Question: I have implemented autocomplete using Jquery. I have also implemented highlighting the matching text. I am using <strong> tag in the high light function. When I go through the autocomplete dropdown one by one using keyboard arrows, the text where I am currently on, is displayed in the text box. When it displays, it displays with the <strong> tag. Any suggestions to remove the tag? I have given my code below.

'''
<input type="text" id="institution-list"/>
<script type="text/javascript" language="javascript">
$(function () {
$("#institution-list").autocomplete({
source: function (request, response) {
$.ajax({
url: "/home/findinstitutions", type: "POST", dataType: "json",
data: { searchText: request.term, maxResults: 10 },
success: function (data) {
response($.map(data, function (item) {
return { label: highlight(item.InstitutionName, request.term),
id: item.InstitutionId
};
}));
}
});
},
minLength: 3
})
.data("autocomplete")._renderItem = function (ul, item) {
return $("<li></li>")
.data("item.autocomplete", item)
.append($("<a></a>").html(item.label))
.appendTo(ul);
};
});
function highlight(s, t) {
var matcher = new RegExp("(" + $.ui.autocomplete.escapeRegex(t) + ")", "i");
return s.replace(matcher, "<strong>$1</strong>");
}
</script>
'''
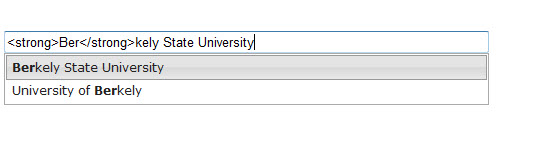
Answer: Find below the solution I found for my problem
Existing code:
'''
response($.map(data, function (item) {
return { label: highlight(item.InstitutionName, request.term),
id: item.InstitutionId
};
'''
Solution:
'''
response($.map(data, function (item) {
return { label: highlight(item.InstitutionName, request.term),
value: item.InstitutionName,
id: item.InstitutionId
};
'''
The original code returned the label (which had embedded html tags) and no value. Since there was no value, the textbox used the label to display. Now, I explicitly assign the value of the text box with my text (without html tags) and that fixes my problem.
Here is the snapshot of how it appears now.